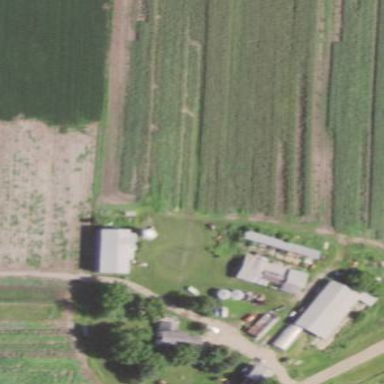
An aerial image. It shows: Farmyard area.